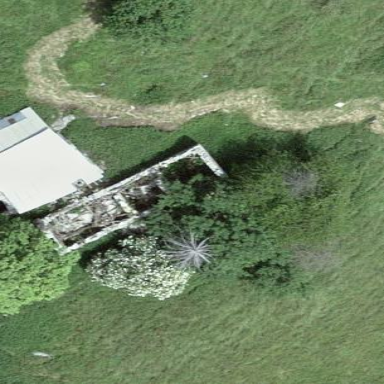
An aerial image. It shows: Ruins of building.